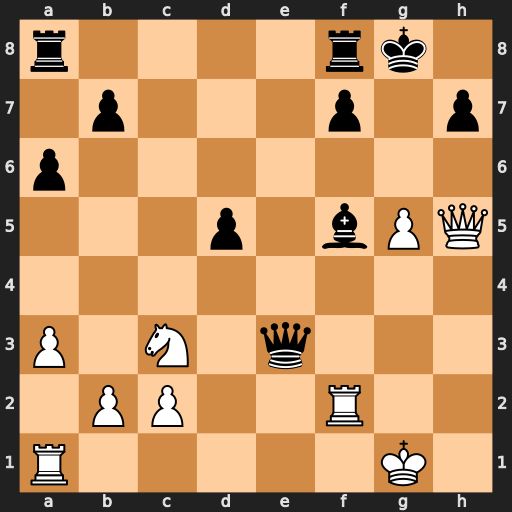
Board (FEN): r4rk1/1p3p1p/p7/3p1bPQ/8/P1N1q3/1PP2R2/R5K1
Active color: w
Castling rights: -
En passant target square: -
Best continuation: Nxd5 Qg3+ Rg2